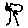
Label: tree